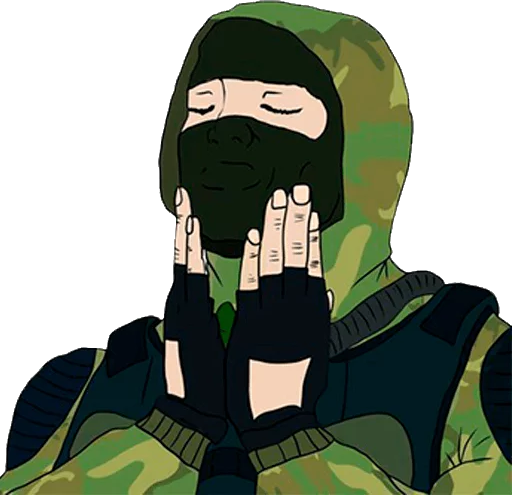
Label: 5_Feels_Good